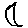
Label: moon